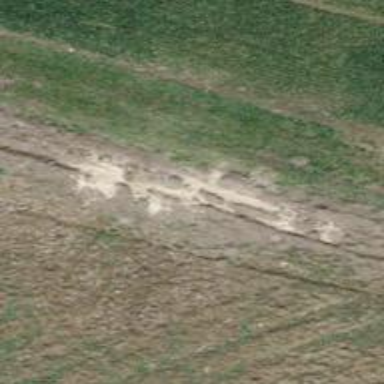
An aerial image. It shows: Track with grade5 tracktype.